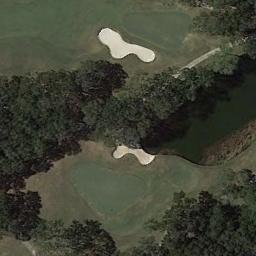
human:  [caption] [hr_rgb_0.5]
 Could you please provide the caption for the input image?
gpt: There are several bunkers and lakes and a few paths and many trees on a large green lawn on the golf course .

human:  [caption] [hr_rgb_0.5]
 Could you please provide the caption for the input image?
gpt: There are two parallel paths from top left to bottom right .

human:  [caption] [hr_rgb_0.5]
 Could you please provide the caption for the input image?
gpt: There are many trees near the golf course .

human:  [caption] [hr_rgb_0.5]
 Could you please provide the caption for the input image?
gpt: The golf course has a lake, Two putting greens, Some barrier trees and two sandpits .

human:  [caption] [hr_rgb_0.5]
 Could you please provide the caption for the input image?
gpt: There are two bunkers and a lake on the golf course .